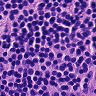
Metastatic tissue present: no